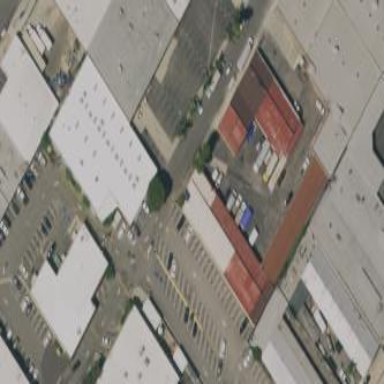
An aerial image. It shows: Warehouse building used for storing goods.